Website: home-depot
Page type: customer-info-address
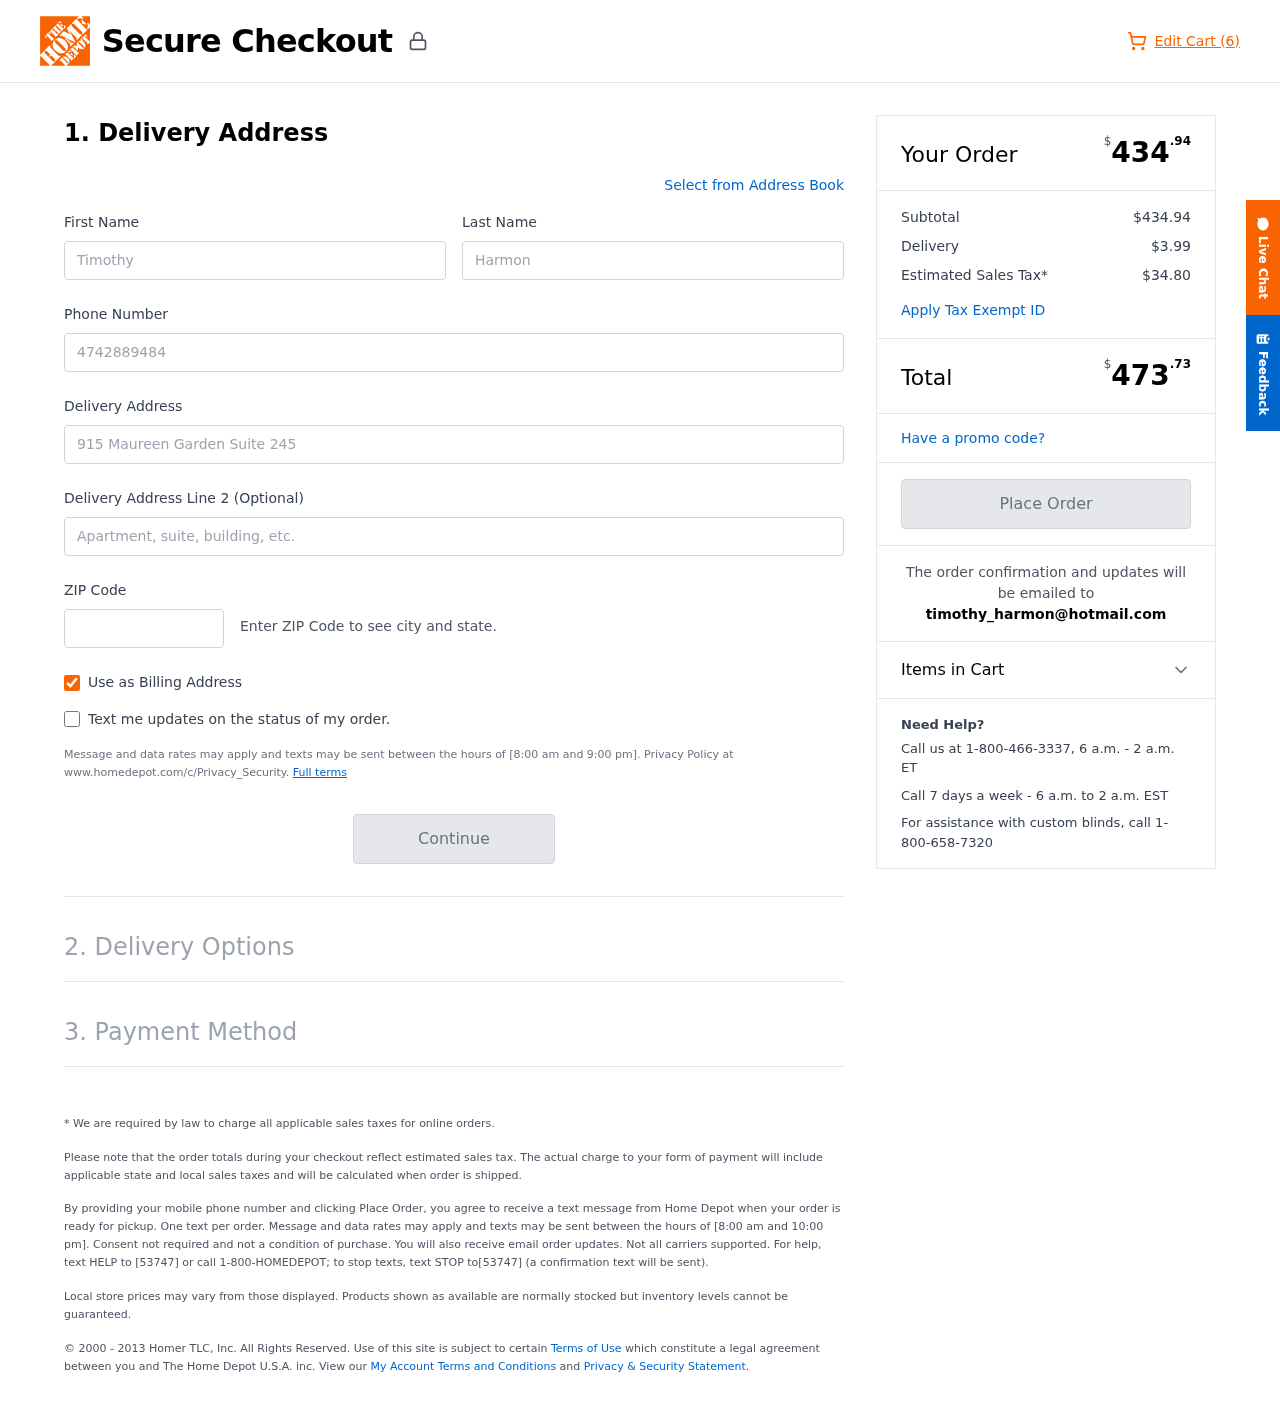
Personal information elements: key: PII_EMAIL
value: timothy_harmon@hotmail.com
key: PII_FIRSTNAME
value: Timothy
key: PII_LASTNAME
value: Harmon
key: PII_PHONE
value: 4742889484
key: PII_POSTCODE
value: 83146
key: PII_STREET
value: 915 Maureen Garden Suite 245
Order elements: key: ORDER_NUM_ITEMS
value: Edit Cart (6)
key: ORDER_SUBTOTAL_HEADER
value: $434.94
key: ORDER_SUBTOTAL
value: $434.94
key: ORDER_SHIPPING_COST
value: $3.99
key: ORDER_TAX
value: $34.80
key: ORDER_TOTAL2
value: $473.73